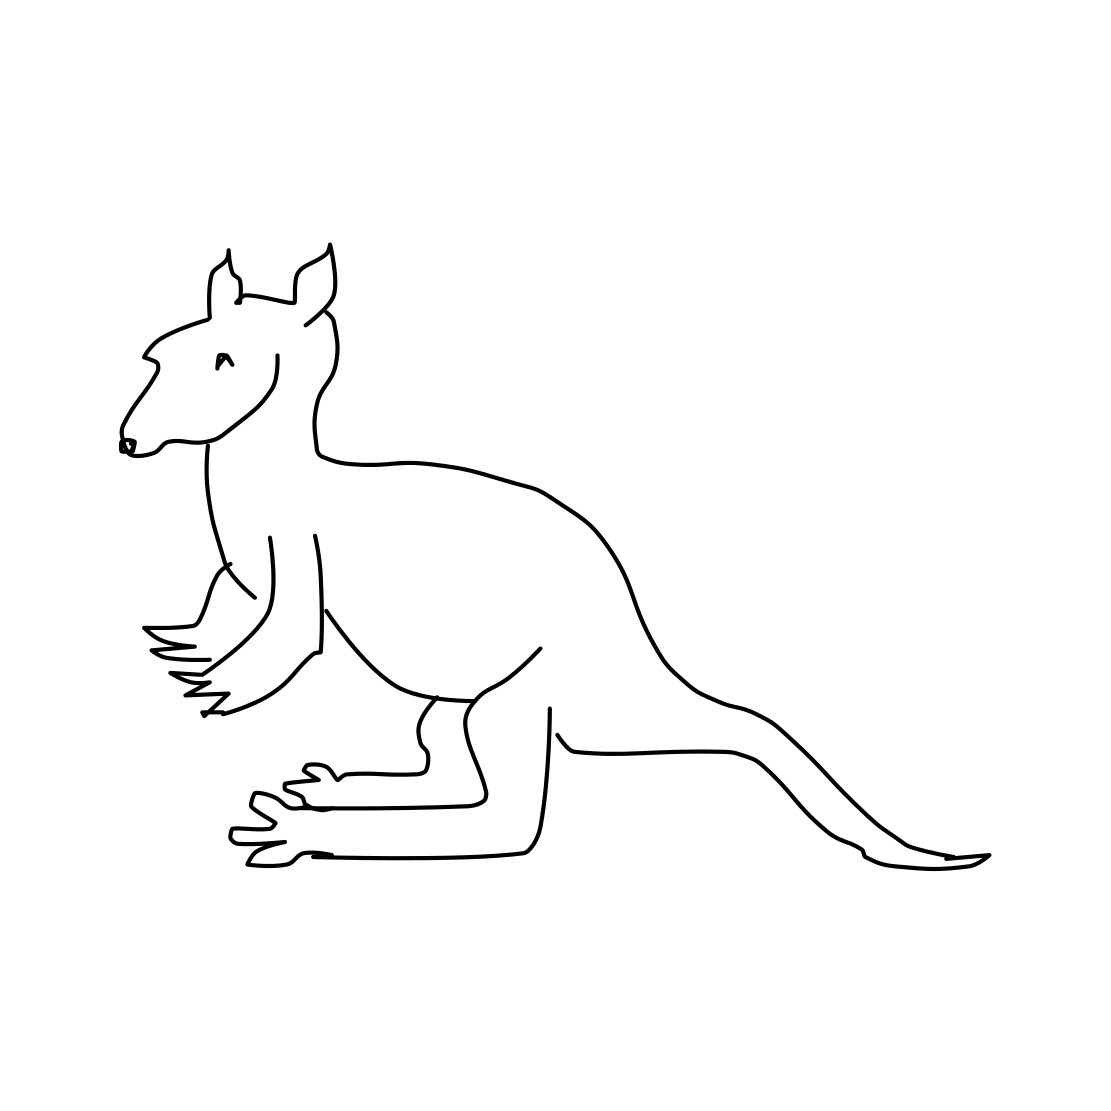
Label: kangaroo